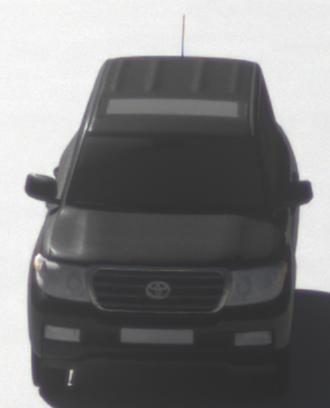
Make: Toyota
Model: Land Cruiser V8 4.7
Detailed model: Land Cruiser V8 (J20)
Model produced from: 2008/03
Model produced until: 2009/11
Doors: 5
Color: black
Road condition: dry road
Daytime: morning or afternoon
Contrast: high contrast